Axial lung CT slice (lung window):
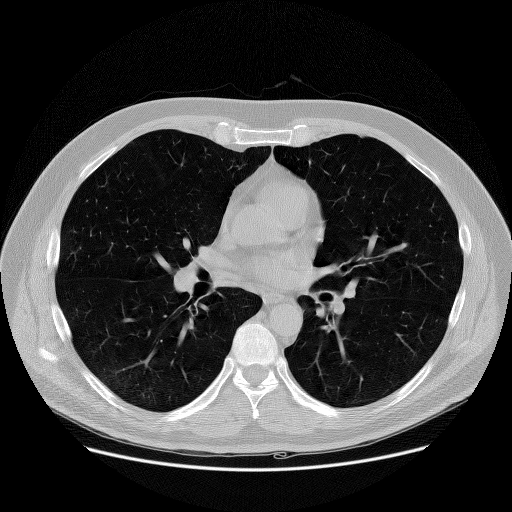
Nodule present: no